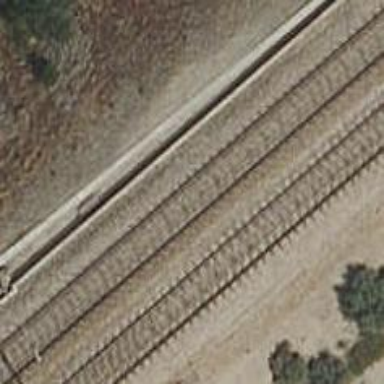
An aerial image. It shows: Bridge over electrified railway with contact line.